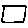
Label: square